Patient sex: F
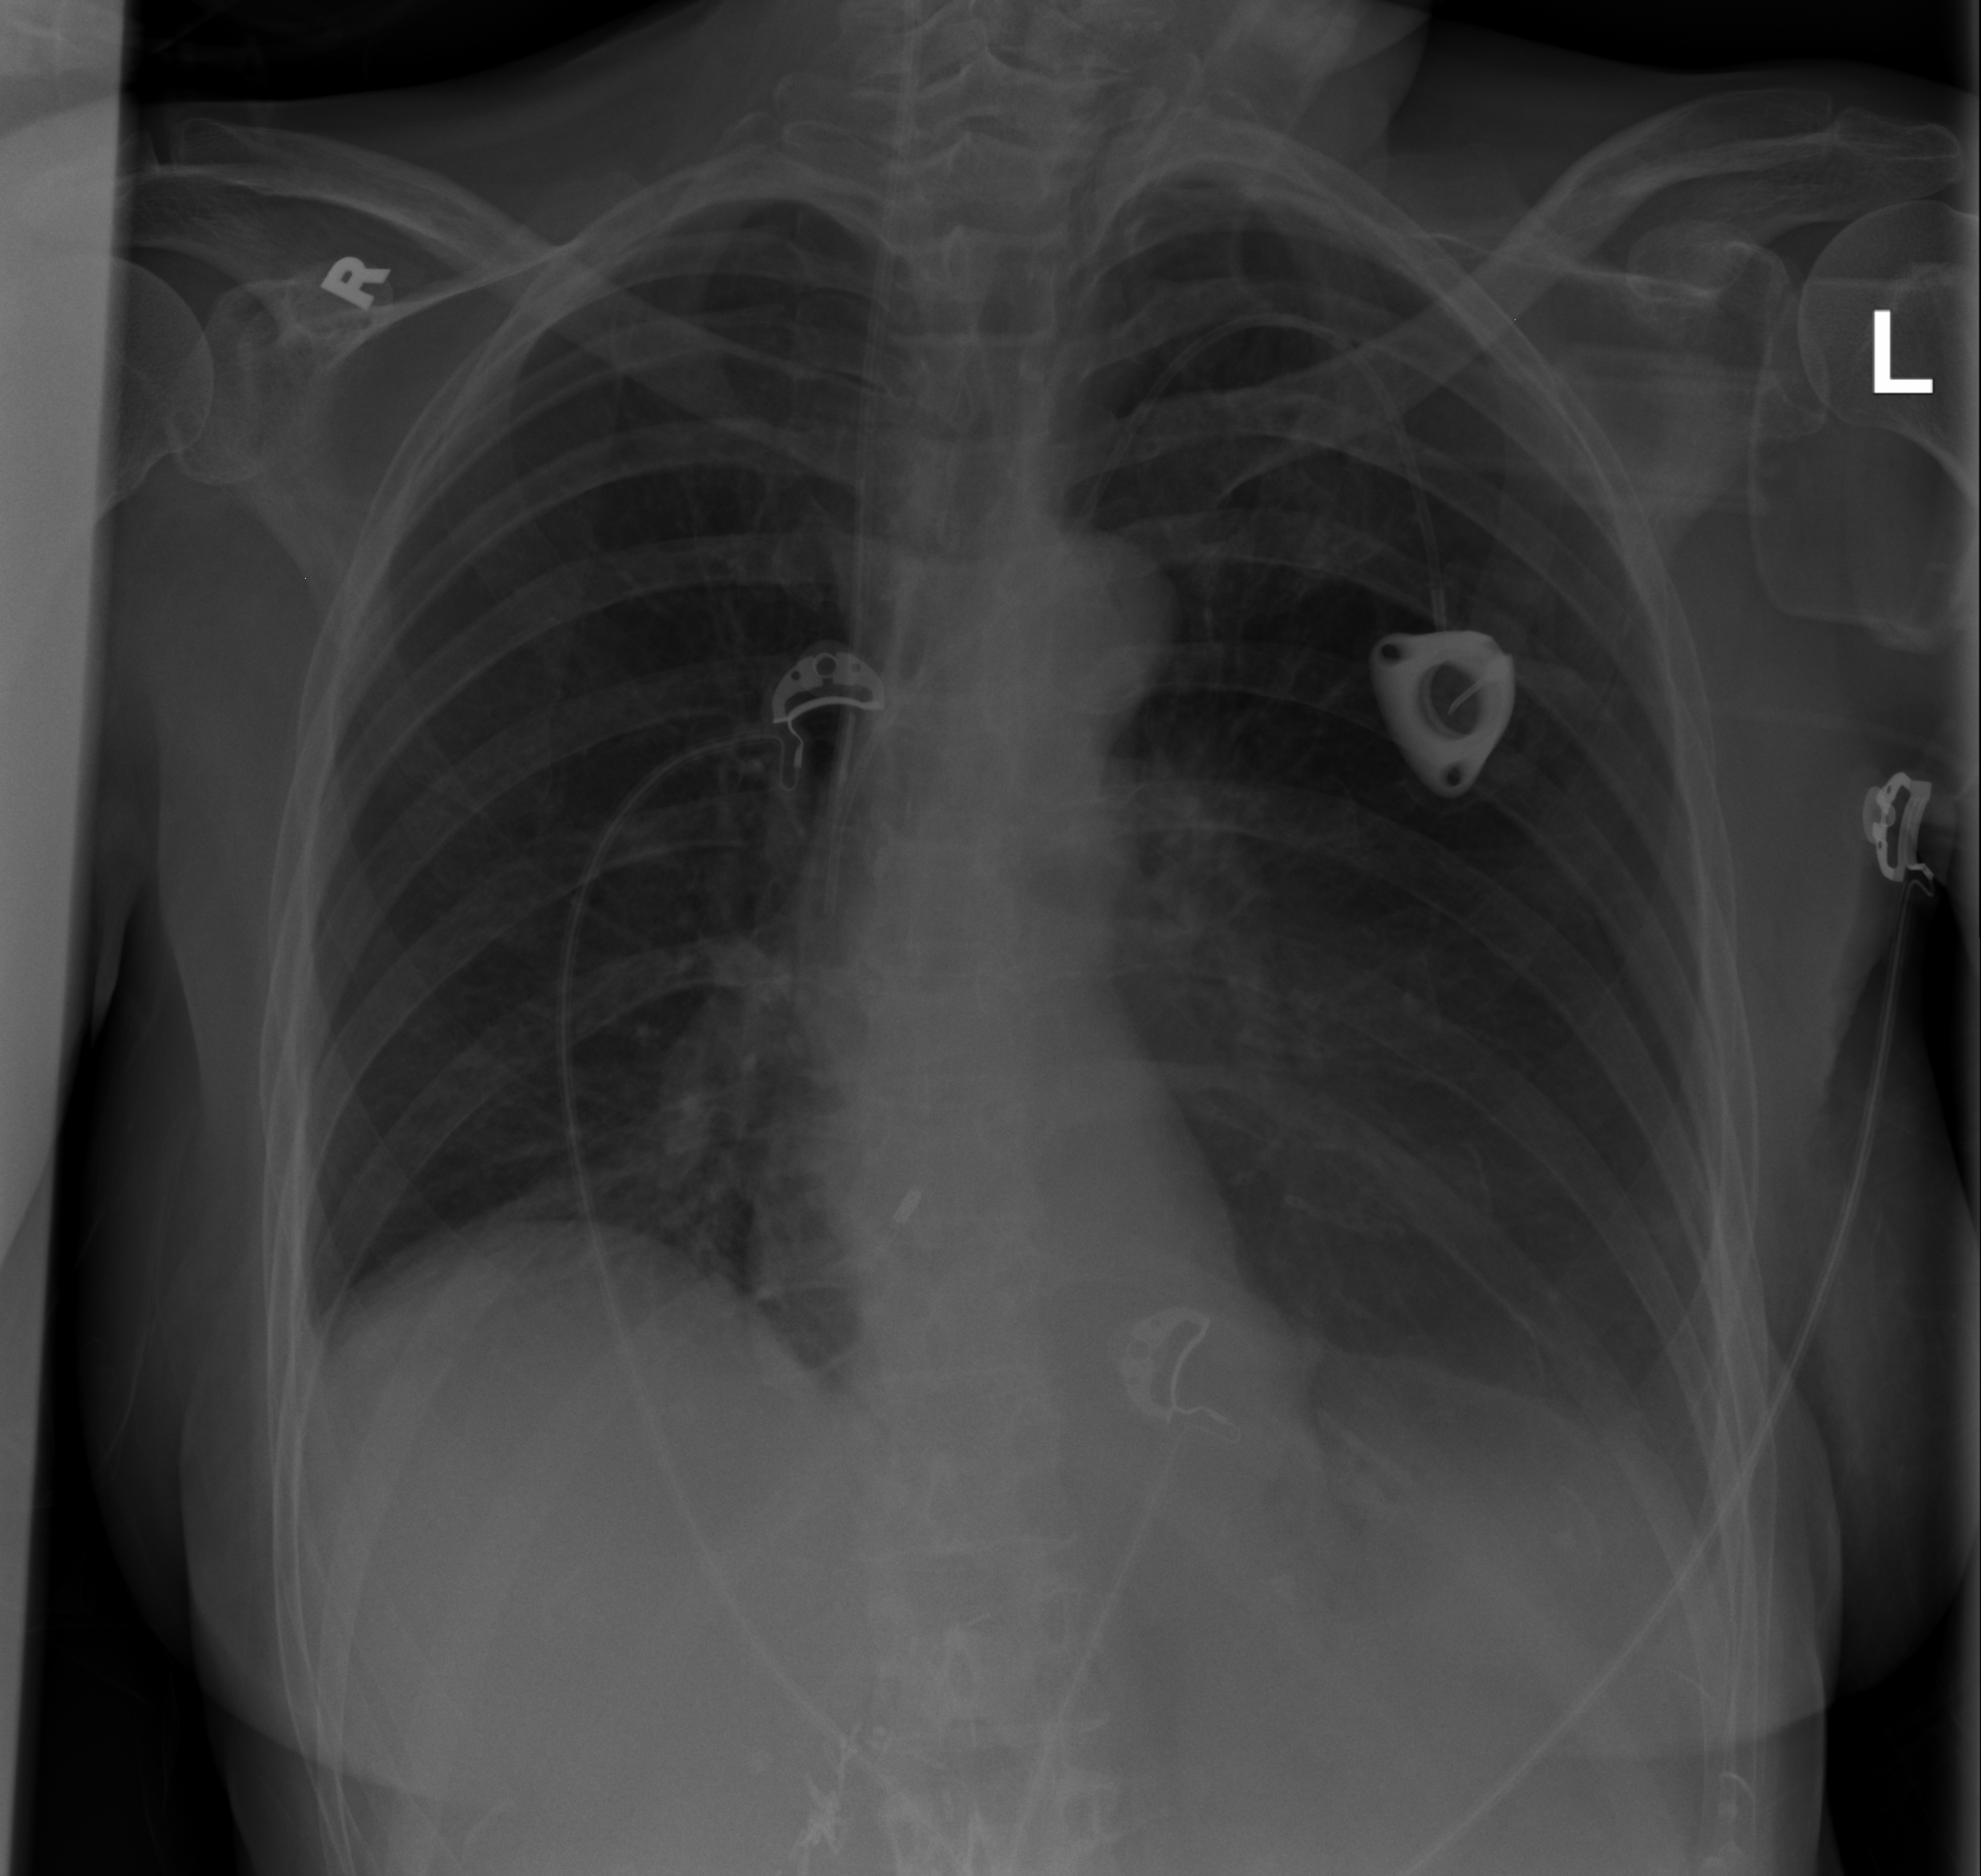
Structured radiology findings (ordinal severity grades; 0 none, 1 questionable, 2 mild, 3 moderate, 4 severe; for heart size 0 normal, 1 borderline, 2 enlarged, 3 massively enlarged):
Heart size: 0
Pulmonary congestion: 0
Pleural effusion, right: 0
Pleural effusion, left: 2
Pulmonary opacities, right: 0
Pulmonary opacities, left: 0
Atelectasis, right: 0
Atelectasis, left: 2